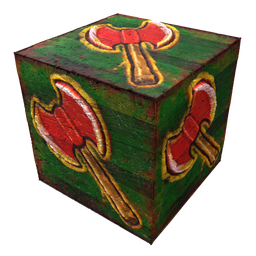
Label: tools